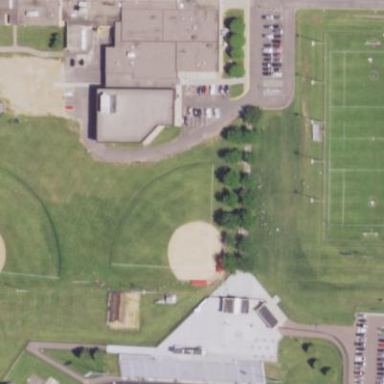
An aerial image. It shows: Baseball pitch for leisure and sports activities.